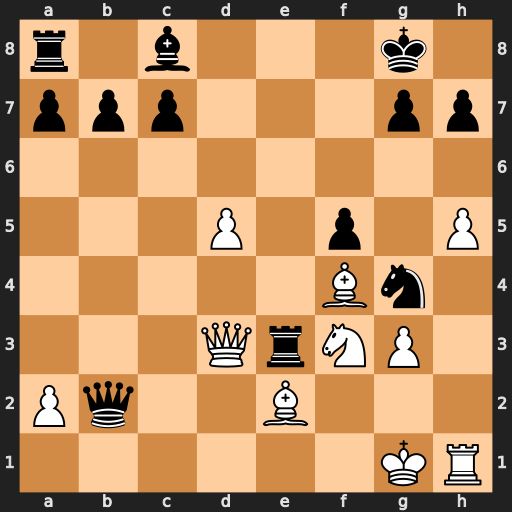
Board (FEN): r1b3k1/ppp3pp/8/3P1p1P/5Bn1/3QrNP1/Pq2B3/6KR
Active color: w
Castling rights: -
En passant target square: -
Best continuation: Bxe3 Nxe3 Qxe3